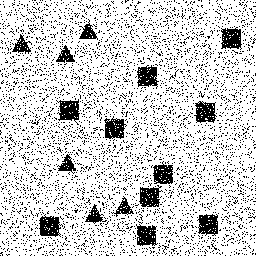
Squares: 10
Triangles: 6
Stars: 0
Total shapes: 16